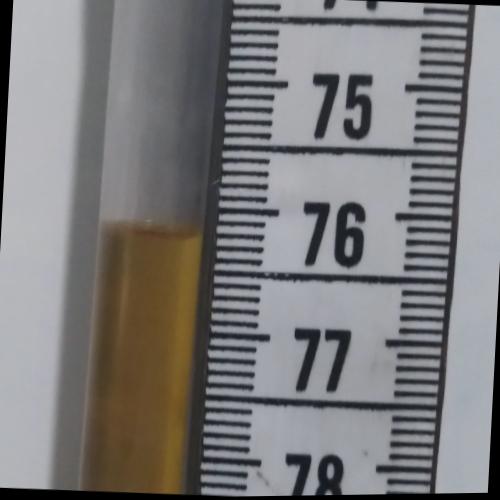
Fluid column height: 76.2 cm